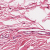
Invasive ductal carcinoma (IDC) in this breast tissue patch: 0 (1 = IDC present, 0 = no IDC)